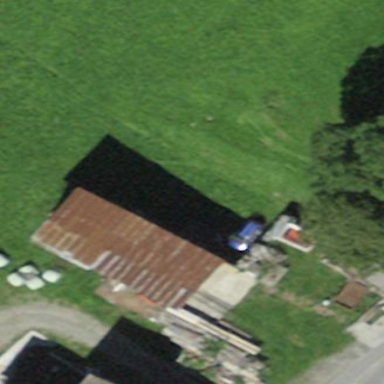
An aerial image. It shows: Barn.